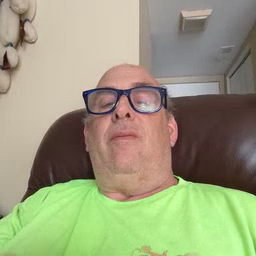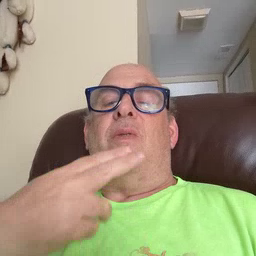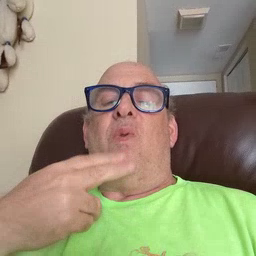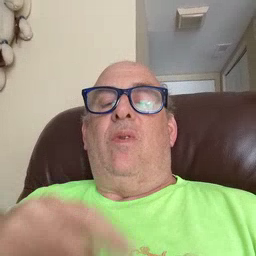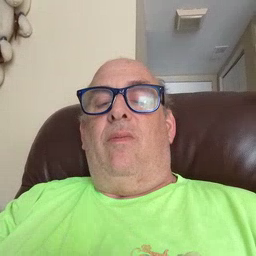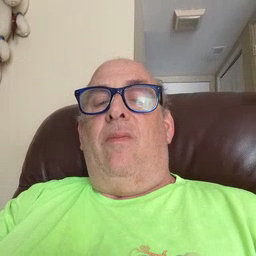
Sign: cute